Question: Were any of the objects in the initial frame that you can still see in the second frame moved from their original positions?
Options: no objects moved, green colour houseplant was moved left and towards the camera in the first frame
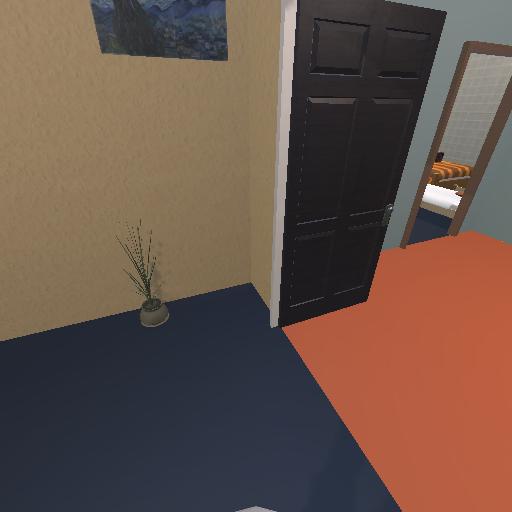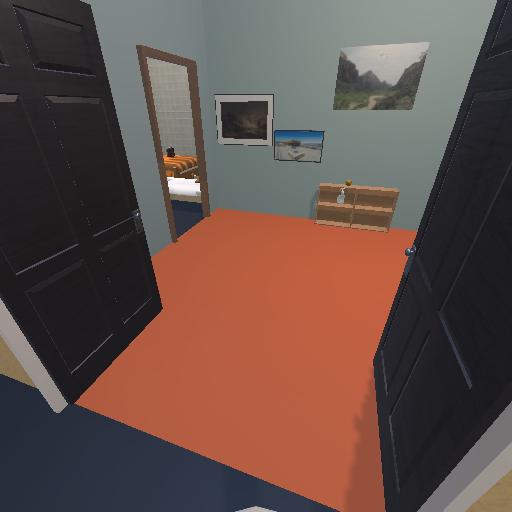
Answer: no objects moved